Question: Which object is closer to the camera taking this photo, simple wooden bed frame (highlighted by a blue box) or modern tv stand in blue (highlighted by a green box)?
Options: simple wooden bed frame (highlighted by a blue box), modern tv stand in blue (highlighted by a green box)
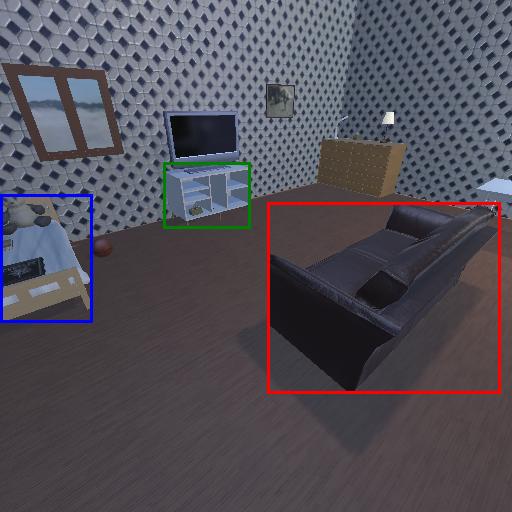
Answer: simple wooden bed frame (highlighted by a blue box)